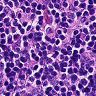
Metastatic tissue present: no